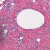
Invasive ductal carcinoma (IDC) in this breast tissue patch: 1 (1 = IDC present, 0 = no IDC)